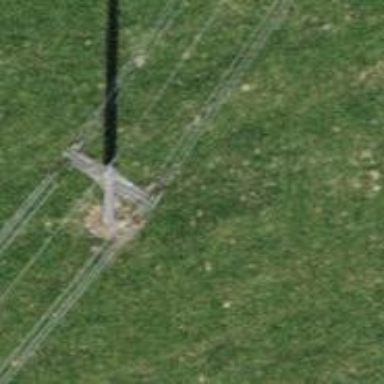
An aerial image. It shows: Power tower.